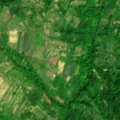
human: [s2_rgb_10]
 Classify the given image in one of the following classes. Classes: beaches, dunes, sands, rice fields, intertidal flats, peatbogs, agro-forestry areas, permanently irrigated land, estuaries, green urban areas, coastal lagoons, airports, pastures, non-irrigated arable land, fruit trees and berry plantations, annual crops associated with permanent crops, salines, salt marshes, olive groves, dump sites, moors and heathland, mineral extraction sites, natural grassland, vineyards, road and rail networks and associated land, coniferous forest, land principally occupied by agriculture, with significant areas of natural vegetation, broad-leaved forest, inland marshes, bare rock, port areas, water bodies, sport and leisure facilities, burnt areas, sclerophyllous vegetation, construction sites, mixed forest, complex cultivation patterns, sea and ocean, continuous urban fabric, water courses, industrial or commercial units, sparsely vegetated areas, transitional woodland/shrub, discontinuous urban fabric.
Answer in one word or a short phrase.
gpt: land principally occupied by agriculture, with significant areas of natural vegetation, broad-leaved forest, transitional woodland/shrub